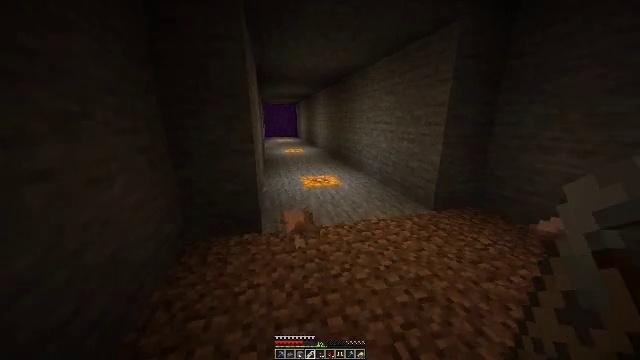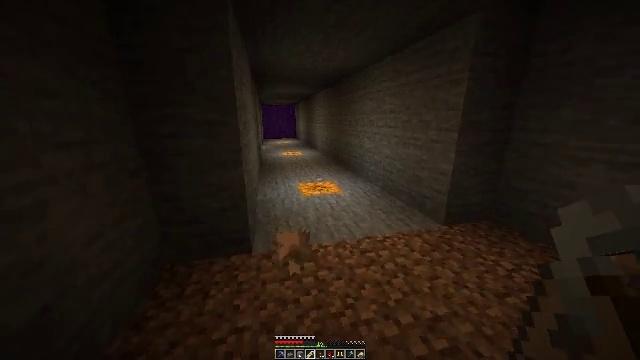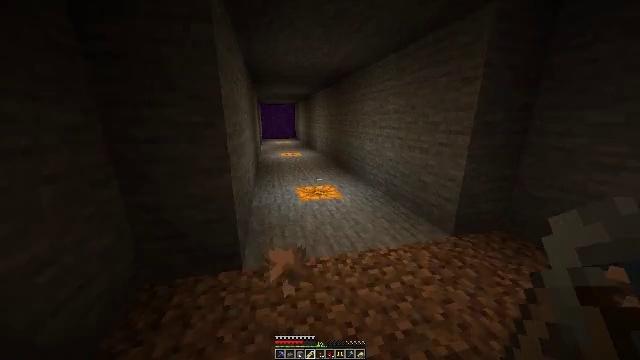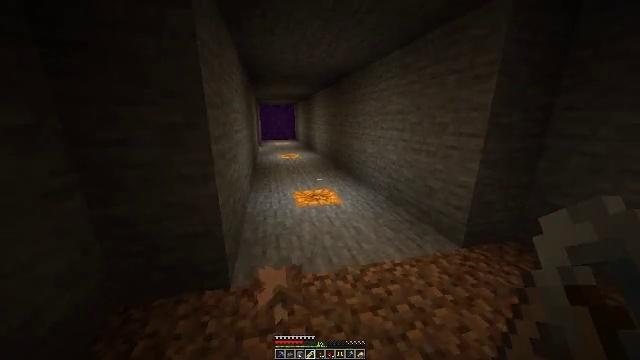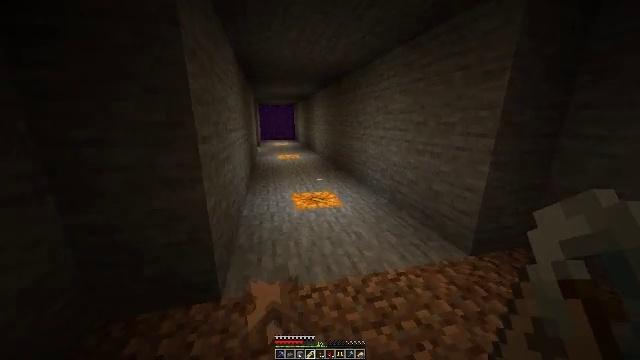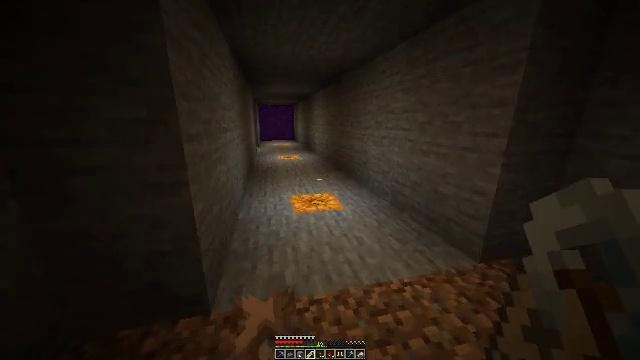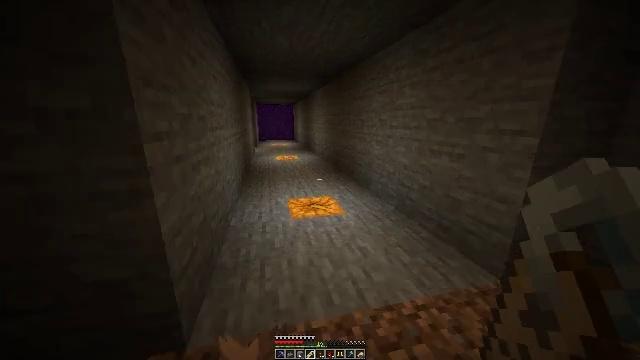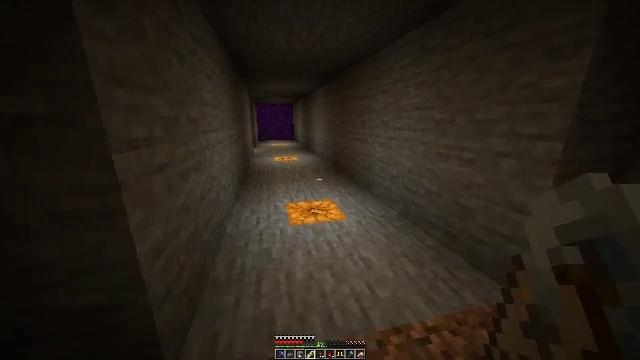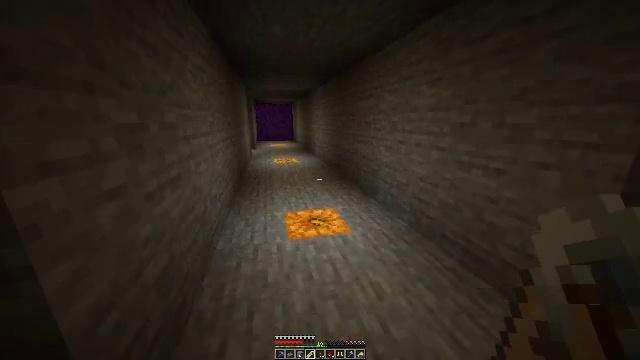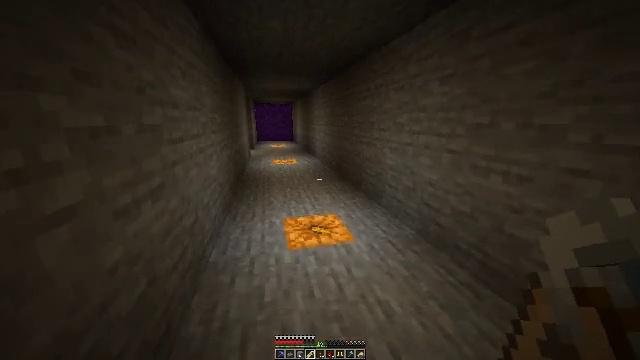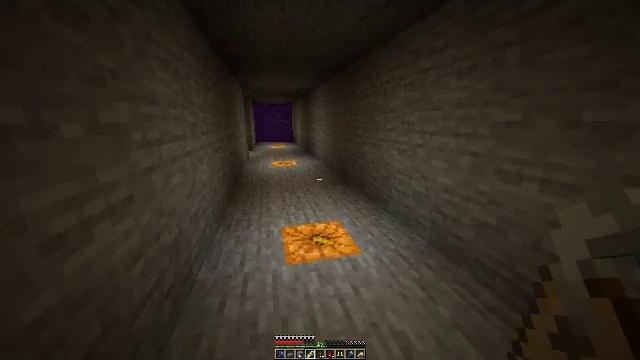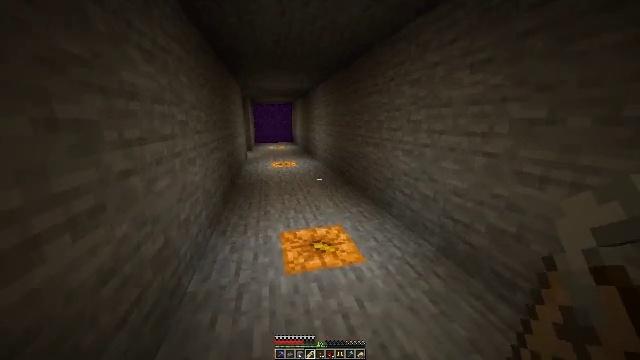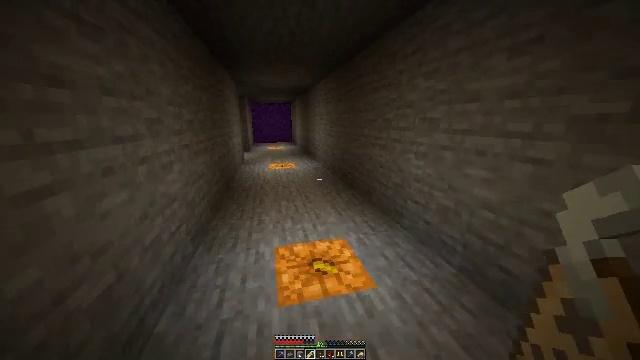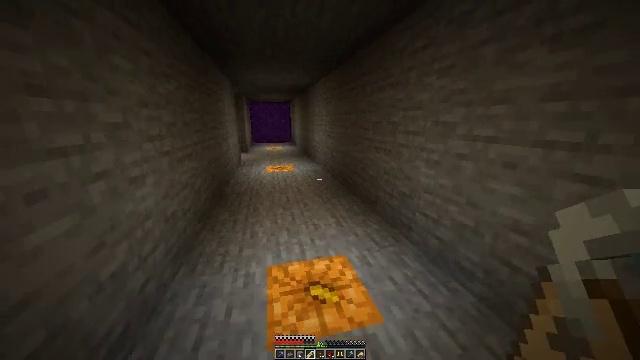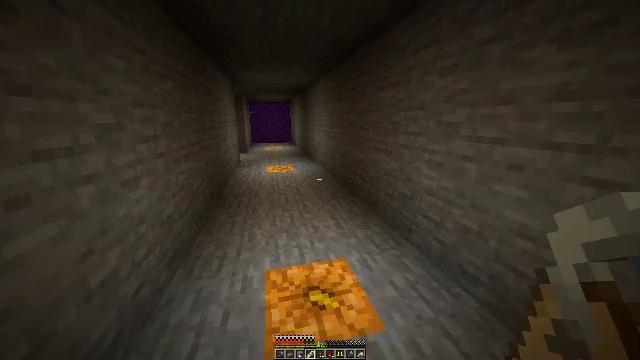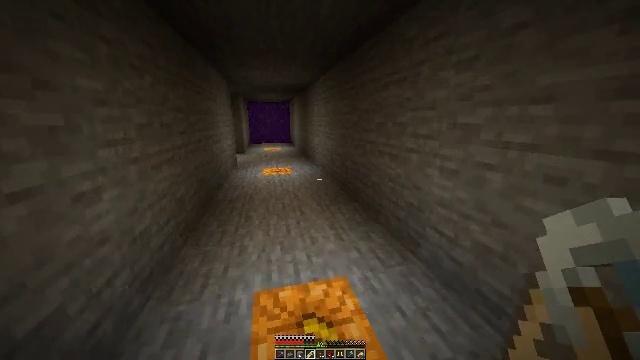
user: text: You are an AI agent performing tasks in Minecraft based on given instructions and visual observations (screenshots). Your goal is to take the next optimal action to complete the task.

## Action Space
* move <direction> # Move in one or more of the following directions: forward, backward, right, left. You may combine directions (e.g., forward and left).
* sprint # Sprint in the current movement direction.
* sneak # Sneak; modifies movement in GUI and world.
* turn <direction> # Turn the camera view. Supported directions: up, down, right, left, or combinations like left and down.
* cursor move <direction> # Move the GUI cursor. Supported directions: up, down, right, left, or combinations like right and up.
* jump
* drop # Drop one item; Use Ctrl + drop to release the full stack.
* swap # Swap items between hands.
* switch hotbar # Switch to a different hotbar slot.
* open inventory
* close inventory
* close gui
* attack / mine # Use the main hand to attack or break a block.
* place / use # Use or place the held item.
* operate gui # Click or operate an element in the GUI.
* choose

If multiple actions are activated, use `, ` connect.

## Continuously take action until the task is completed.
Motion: motion action
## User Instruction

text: Harvest the brown mushroom.
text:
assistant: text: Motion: move forward
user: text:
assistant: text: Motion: move forward
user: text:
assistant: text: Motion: move forward
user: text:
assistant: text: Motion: move forward
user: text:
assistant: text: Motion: move forward
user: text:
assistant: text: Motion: move forward
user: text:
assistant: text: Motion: move forward
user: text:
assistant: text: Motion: move forward
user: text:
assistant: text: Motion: move forward
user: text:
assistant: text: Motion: move forward
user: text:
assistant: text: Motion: move forward
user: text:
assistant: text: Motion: move forward
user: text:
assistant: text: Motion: move forward
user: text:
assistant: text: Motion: move forward
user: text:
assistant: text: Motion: move forward
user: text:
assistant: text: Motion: move forward
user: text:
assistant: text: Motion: move forward
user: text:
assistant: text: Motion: move forward
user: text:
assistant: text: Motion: move forward
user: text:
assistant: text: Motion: move forward
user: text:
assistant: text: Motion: move forward
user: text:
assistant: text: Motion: move forward
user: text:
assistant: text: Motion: move forward
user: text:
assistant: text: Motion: move forward
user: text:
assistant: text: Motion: move forward
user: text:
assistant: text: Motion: move forward
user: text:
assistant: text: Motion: move forward
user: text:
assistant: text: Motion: move forward
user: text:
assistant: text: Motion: move forward, turn left
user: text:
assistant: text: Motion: move forward, turn left and down